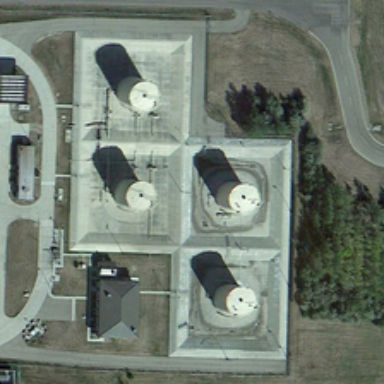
Four white storage tanks are near several buildings and some green trees .